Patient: sex F, age 54
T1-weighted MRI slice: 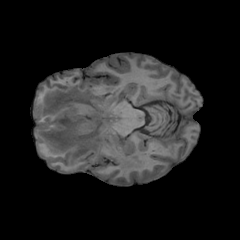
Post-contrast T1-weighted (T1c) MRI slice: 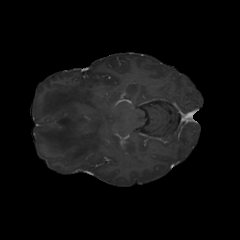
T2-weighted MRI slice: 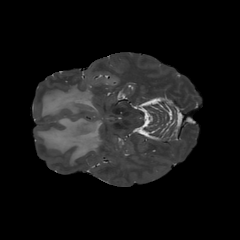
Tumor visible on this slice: yes
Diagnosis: Glioblastoma, IDH-wildtype
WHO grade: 4